Question: I am developing some help documentation in a Java project in Eclipse. In the resources folder there are my HTML pages and a couple of GIF and PNG images that will be displayed inside the HTML.
Now for my convenience I want to preview the images in the file structure of the project, to see what they show and which one to include in the HTML page. If I double-click an image, the default action that Eclipse does is: it opens it in Internet Explorer. Since I don't like IE, I want to change this default action. What I would prefer actually is that it opens some image viewer of some kind inside Eclipse.
I know this is a matter of file associations. However I was not able to get it working.
As an example I did it for *.gif.
I went to 'Preferences -> General -> Editors -> File Associations'. There I pressed "Add..." and added '*.gif'.
Then I pressed "Add..." at the Associated Editors section and added an external gif viewer:

I expected this to open the default image viewing program from my Windows system, but for some reason it still opens it in Internet Explorer.
So what can I do to change this? Does Eclipse have an internal image viewer of some kind?
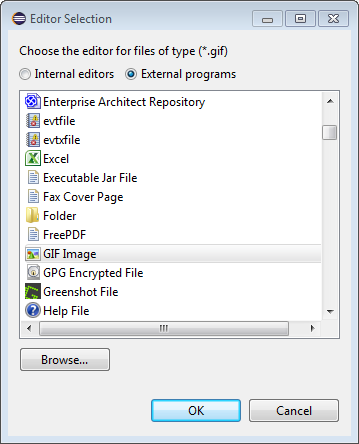
Answer: Why not just install plugin for viewing images
<URL>

Sources <URL>